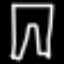
Label: pants